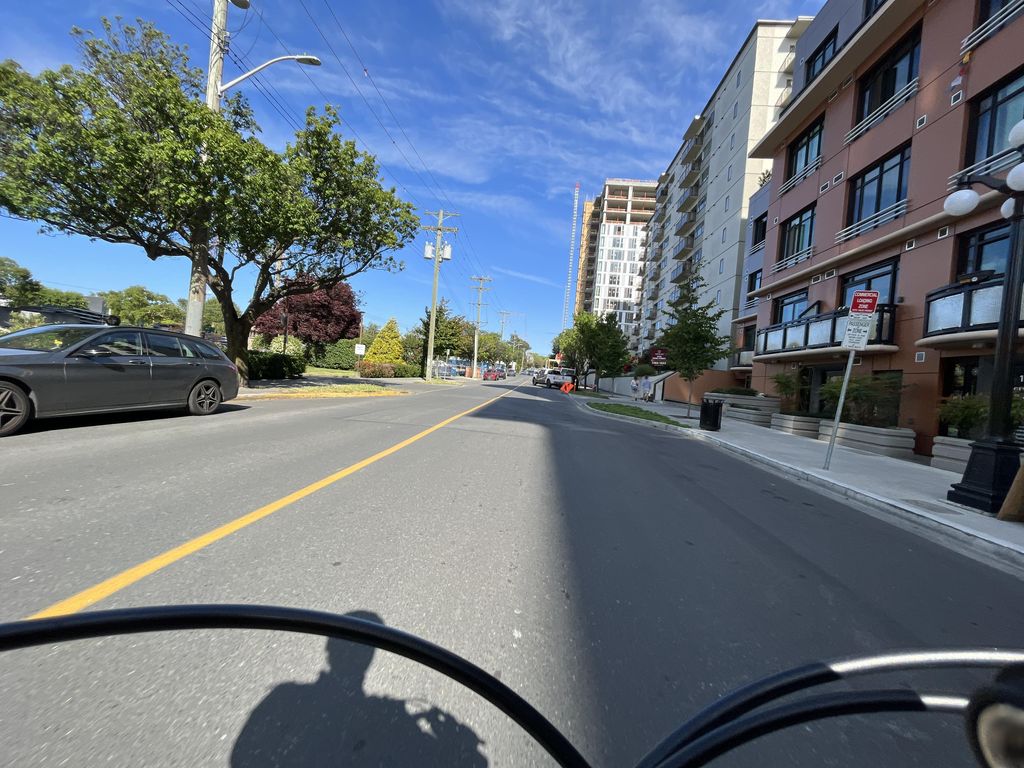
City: victoria